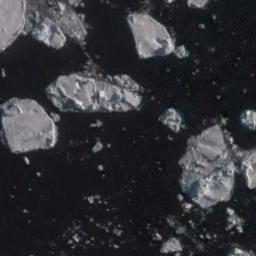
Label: sea_ice